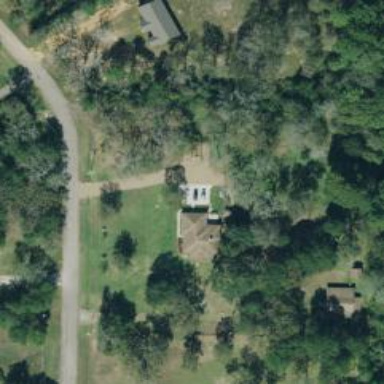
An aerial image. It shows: Driveway.